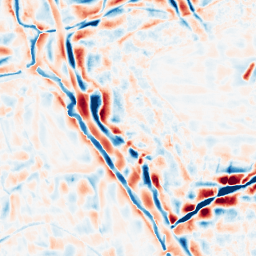
Category: wavelet
Decomposition family: wavelet_dwt
Decomposition parameters: wavelet: coif2
level: 4
Upsampling method: bilinear
Upsampling parameters: scale: 2
Upsampling scale: 2